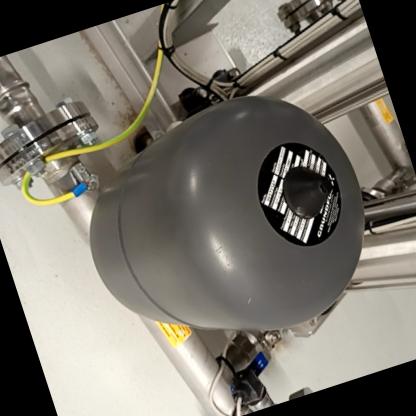
Klasa: inne